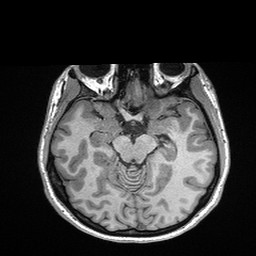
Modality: T1w
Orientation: coronal
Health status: healthy
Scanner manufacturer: siemens
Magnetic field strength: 3 T
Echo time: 0.00298 s